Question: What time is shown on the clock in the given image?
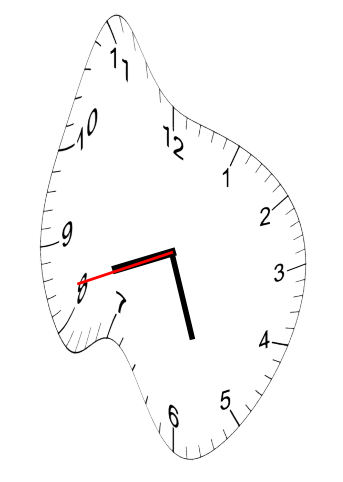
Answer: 08:26:42